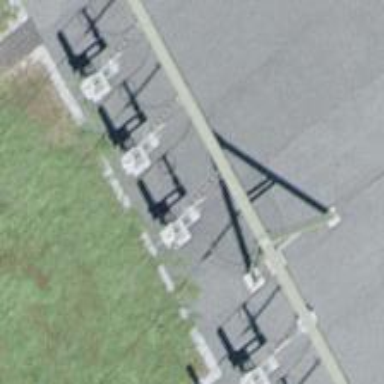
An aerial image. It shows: Insulator used in power systems.